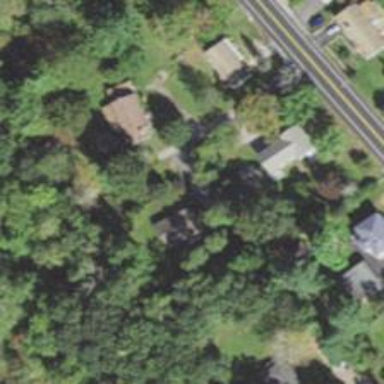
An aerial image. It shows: Residential driveway.